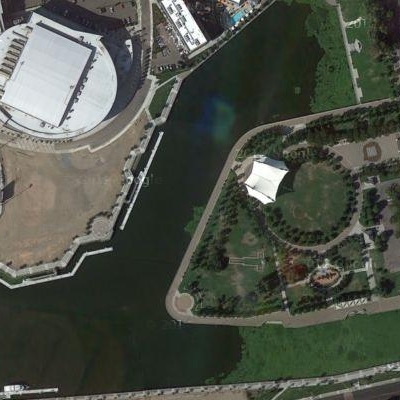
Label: dRiverLake